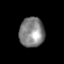
Tissue: prostate
Cell type: T cells
Senescence score: 0.7133
Nuclear area (px): 734
Mean DAPI intensity: 131.366